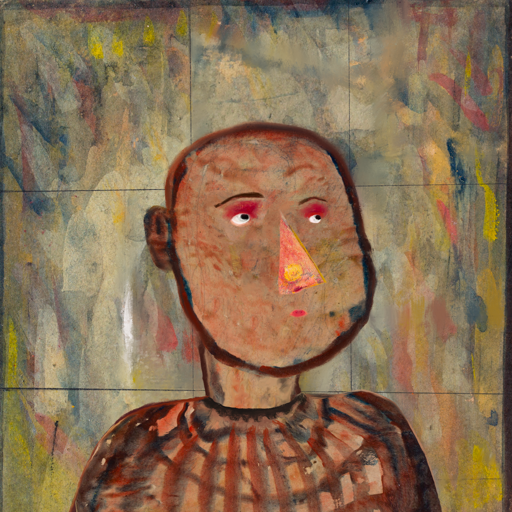
Background: GypsyMother, Head And Neck Side: Orphan, Face Side: Irani, Bust: Orphan, Hair Side: Blank, Head Accessory: Blank, Second Necklace: Blank, Necklace: Blank, Baby: Blank